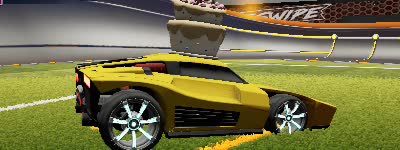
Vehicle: breakout